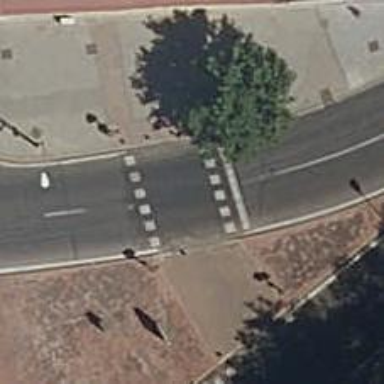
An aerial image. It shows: Traffic signals at road crossing.